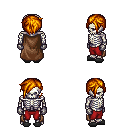
a pixel art fantasy rpg character, male body template, skeleton, brown cape, red pants, dark blonde pixie cut hairstyle, metal gloves, gray slippers, four views (front, back, left, right), 2x2 character sprite sheet, small pixel art, hard edges, no anti-aliasing